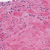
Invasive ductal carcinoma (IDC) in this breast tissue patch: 0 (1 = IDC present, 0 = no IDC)